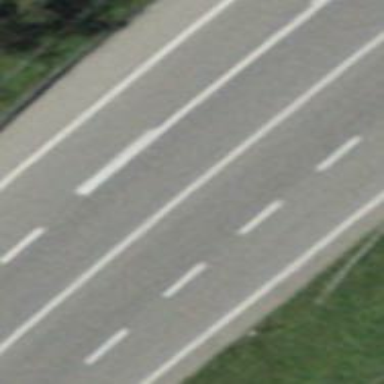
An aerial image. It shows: Asphalt motorway of trunk classification.